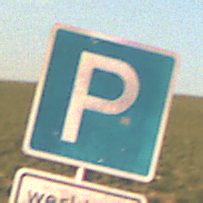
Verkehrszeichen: Parken
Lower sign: ZeitangabenMitBeschraenkungAufWochentage7
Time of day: SunriseSunset
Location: Outdoor (Nature)
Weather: PartlyCloudy
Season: NotSpecified
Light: Natural